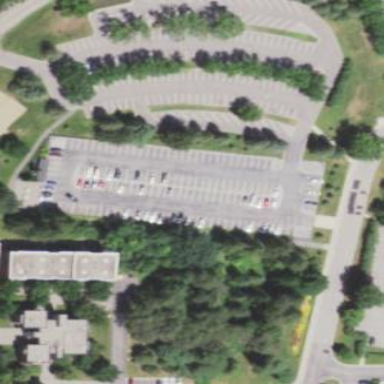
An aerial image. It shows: Parking area with tennis court nearby.